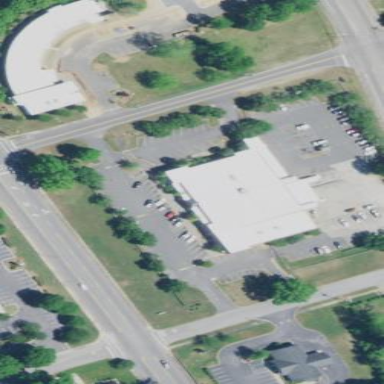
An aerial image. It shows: Post office building.